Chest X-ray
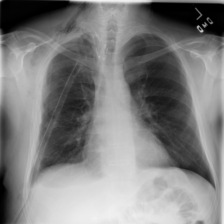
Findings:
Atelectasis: negative
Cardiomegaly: negative
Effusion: negative
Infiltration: negative
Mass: negative
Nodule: negative
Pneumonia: negative
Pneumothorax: negative
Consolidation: negative
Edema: negative
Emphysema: positive
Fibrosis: negative
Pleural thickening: negative
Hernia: negative